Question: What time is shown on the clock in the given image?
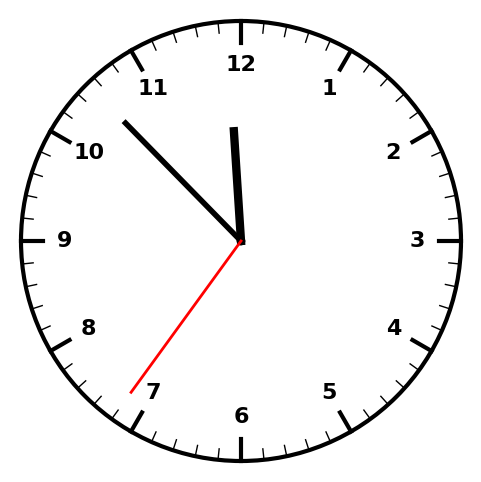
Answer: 11:52:36